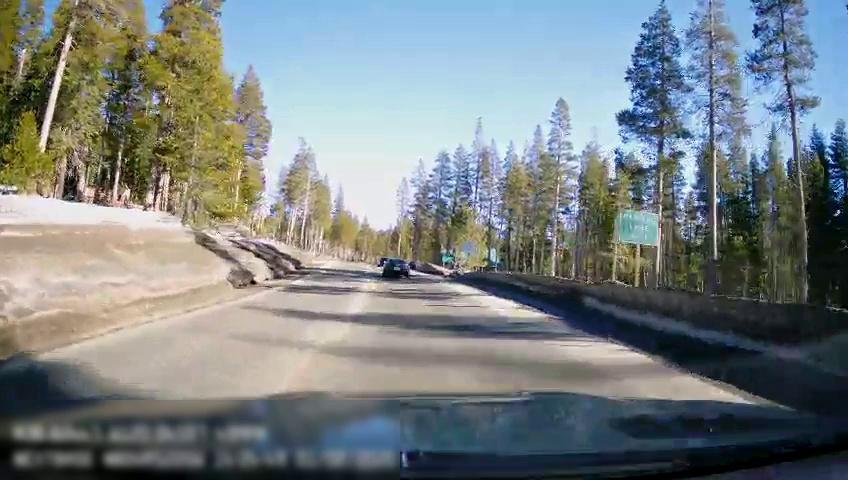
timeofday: Day
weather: Snowy
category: Drivable Space
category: Vehicles | Car
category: Vehicles | Car
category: Traffic | Signs